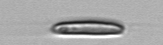
Label: Chrysochromulina